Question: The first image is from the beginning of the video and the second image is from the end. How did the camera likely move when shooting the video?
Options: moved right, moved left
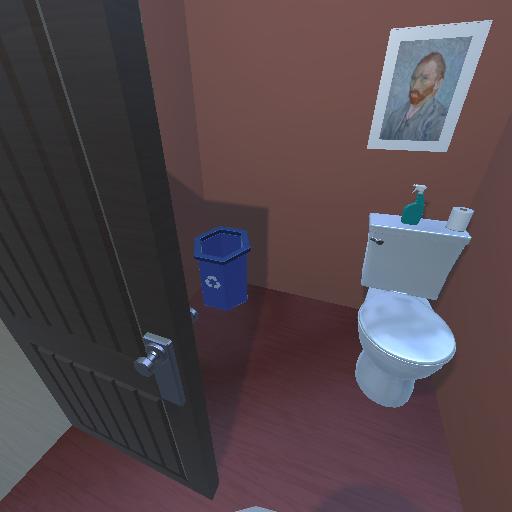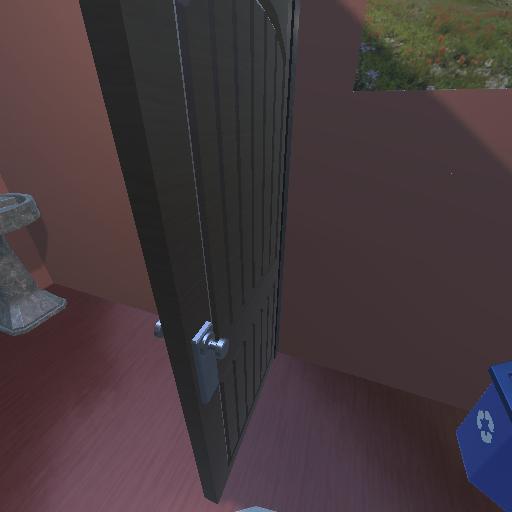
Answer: moved right